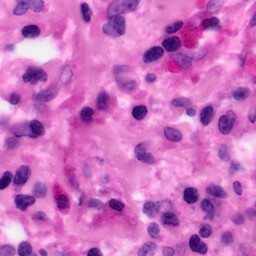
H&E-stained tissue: Pancreatic